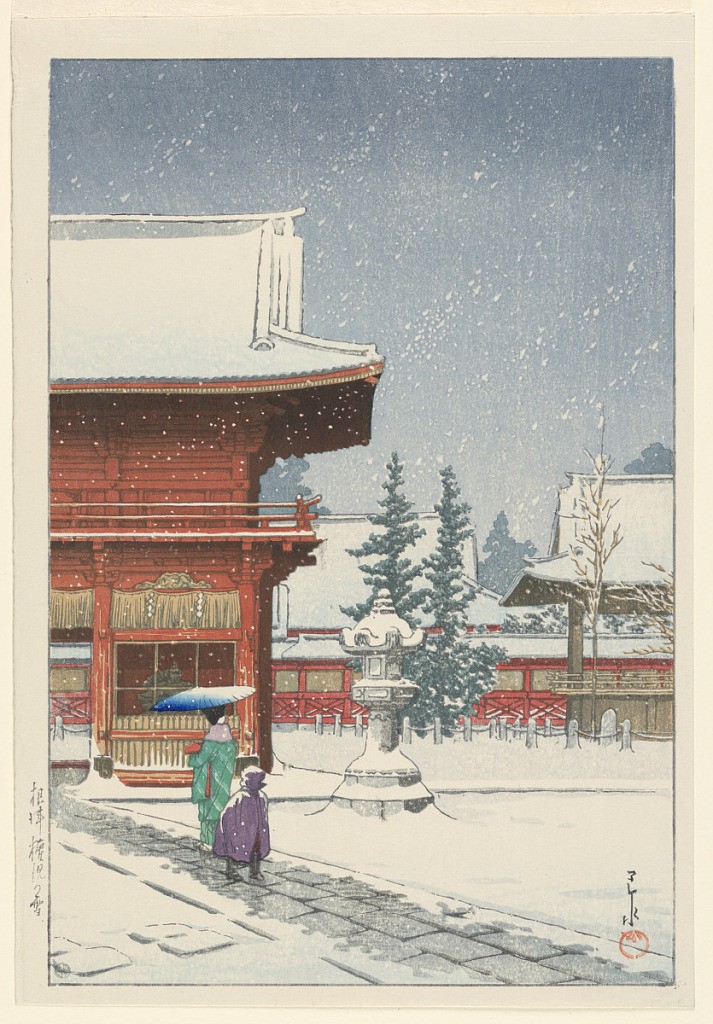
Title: Snow scene at Gongen Temple of Nezu
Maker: Kawase Hasui, Japanese, 1883 – 1957
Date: ca. 1920
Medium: Woodblock print (ukiyo-e) on mulberry paper (washi)
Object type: Print
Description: A forecourt bordered by a group of temples. A woman and child approach one from the left foreground. Snow is falling.